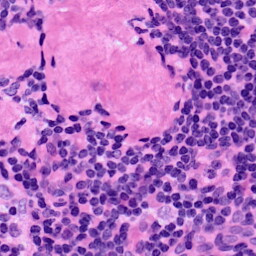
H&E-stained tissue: LymphNode